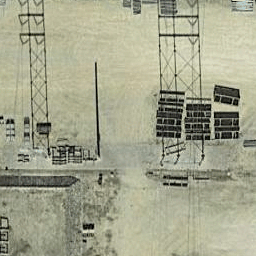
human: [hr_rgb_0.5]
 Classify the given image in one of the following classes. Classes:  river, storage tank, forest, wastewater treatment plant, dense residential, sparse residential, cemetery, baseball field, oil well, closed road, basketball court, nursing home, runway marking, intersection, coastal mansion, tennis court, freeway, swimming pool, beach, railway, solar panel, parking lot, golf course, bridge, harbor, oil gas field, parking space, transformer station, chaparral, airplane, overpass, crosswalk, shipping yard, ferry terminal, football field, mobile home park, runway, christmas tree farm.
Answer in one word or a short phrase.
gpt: transformer station